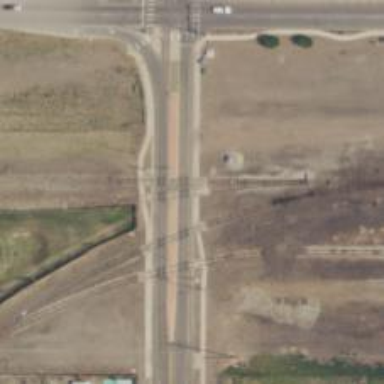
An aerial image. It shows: Railway crossing.